Question: I want the map of India and the list with text for the regions to listen to each other so that when the mouse pointer is hovering above a region then the corresponding region name gets underlined, and similarly if I hover over the name of the region to the left then the corresponding area on the map should be highlighted with the pink color. Can you help me? I can add code to listen for the hover event, but I'm not sure how to programmatically highlight the regions?
I can listen for clicking on a region and clicking on a region name but how do I programatically highlight the corresponding region when selecting the text?

'''
<!DOCTYPE html>
<html>
<head>
<meta http-equiv="Content-Type" content="text/html; charset=UTF-8">
<meta charset="UTF-8">
<meta name="keywords"
content="Houses Apartments, Vacation homes, Offices, Land, Flatmates,Paying Guest, Other real estate, Cars, Motorcycles, Accessories parts, Trucks, Other vehicles, Home Garden, Clothing, For Kids (Toys Clothes), Jewelry Watches, Hobbies, Sports Bicycles, Movies, Books Magazines, Pets, Tickets, Art Collectibles, Music Instruments, Computers Accessories, TV, Audio, Video, Cameras, Cellphones gadgets, Video games consoles, Job offers, Resumes, Services, Classes, Professional,Office equipment, Other, ">
<meta name="description"
content="Find jobs, cars, houses, mobile phones and properties for sale in your region conveniently. Find the best deal among {{count}} free ads online!">
<title>Free classifieds in India - Koolbusiness.com</title>
<link href="/static/css/koolindex_in.css?0.238133053892" rel="stylesheet" type="text/css">
<script type="text/javascript" src="/static/js/jquery-1.10.2.min.js?0.238133053892"></script>
</head>
<body>
{% include "kooltopbar.html" %}
<script type='text/javascript' src='http://www.google.com/jsapi'></script>
<script type='text/javascript'>
function drawMap() {
var data = google.visualization.arrayToDataTable([
['Province'],
['Goa'],
['Gujarat'],
['Andhra Pradesh'],
['Arunachal Pradesh'],
['Assam'],
['Bihar'],
['Chhattisgarh'],
['Goa'],
['Gujarat'],
['Haryana'],
['Himachal Pradesh'],
['Jammu and Kashmir'],
['Jharkhand'],
['Karnataka'],
['Kerala'],
['Madhya Pradesh'],
['Maharashtra'],
['Manipur'],
['Meghalaya'],
['Mizoram'],
['Nagaland'],
['Orissa'],
['Punjab'],
['Rajasthan'],
['Sikkim'],
['Tamil Nadu'],
['Tripura'],
['Uttaranchal'],
['Uttar Pradesh'],
['West Bengal'],
['Delhi'],
['Lakshadweep'],
['Daman and Diu'],
['Dadra and Nagar Haveli'],
['Chandigarh'],
['Pondicherry'],
['Andaman and Nicobar Islands']
]);
var options = {
region:'IN',
backgroundColor: '#81d4fa',
datalessRegionColor: '#ffc801',
width:468,
height:278,
resolution: 'provinces',
};
var container = document.getElementById('mapcontainer');
var chart = new google.visualization.GeoChart(container);
function myClickHandler(){
var selection = chart.getSelection();
var message = '';
for (var i = 0; i < selection.length; i++) {
var item = selection[i];
// if (item.row != null && item.column != null) {
message += '{row:' + item.row + ',column:' + item.column + '}';
//} else
if (item.row != null) {
message += '{row:' + item.row + '}';
//} else if (item.column != null) {
// message += '{column:' + item.column + '}';
}
}
if (message == '') {
message = 'nothing';
}
//alert('You selected ' + message);
if (item.row==2) {
window.location = "/andhra_pradesh/";
}
if (item.row==3) {
window.location = "/arunachal_pradesh/";
}
if (item.row==4) {
window.location = "/assam/";
}
if (item.row==6) {
window.location = "/chhattisgarh/";
}
if (item.row==7) {
window.location = "/goa/";
}
if (item.row==8) {
window.location = "/gujarat/";
}
if (item.row==9) {
window.location = "/haryana/";
}
if (item.row==10) {
window.location = "/himachal_pradesh/";
}
if (item.row==11) {
window.location = "/jammu_kashmir/";
}
if (item.row==12) {
window.location = "/jharkhand/";
}
if (item.row==13) {
window.location = "/karnataka/";
}
if (item.row==14) {
window.location = "/kerala/";
}
if (item.row==15) {
window.location = "/madhya_pradesh/";
}
if (item.row==16) {
window.location = "/maharashtra/";
}
if (item.row==17) {
window.location = "/manipur/";
}
if (item.row==18) {
window.location = "/meghalaya/";
}
if (item.row==19) {
window.location = "/mizoram/";
}
if (item.row==20) {
window.location = "/nagaland/";
}
if (item.row==21) {
window.location = "/orissa/";
}
if (item.row==22) {
window.location = "/punjab/";
}
if (item.row==23) {
window.location = "/rajasthan/";
}
if (item.row==24) {
window.location = "/sikkim/";
}
if (item.row==25) {
window.location = "/tamil_nadu/";
}
if (item.row==25) {
window.location = "/tripura/";
}
if (item.row==28) {
window.location = "/uttar_pradesh/";
}
if (item.row==29) {
window.location = "/west_bengal/";
}
if (item.row==36) {
window.location = "/andaman_nicobar_islands/";
}
}
google.visualization.events.addListener(chart, 'select', myClickHandler);
chart.draw(data, options);
}
google.load('visualization', '1', {packages: ['geochart'], callback: drawMap});
</script>
<div id="wrapper">
<!--[if lt IE 7]>
<div class="alert-outer alert-error">
<a href="#" class="alert-closer" title="close this alert" onclick="removeIeNotification(this); return false;">x</a>
<div class="alert-inner">
<span><strong>You are using an outdated version of Internet Explorer.</strong> For a faster, safer browsing experience, upgrade today!</span>
</div>
</div>
![endif]-->
<header>
<h1 id="logo" class="sprite_index_in_in_en_logo spritetext">koolbusiness.com - The right choice for buying &amp;
selling in india</h1>
<script async src="//pagead2.googlesyndication.com/pagead/js/adsbygoogle.js"></script>
<!-- v2 -->
<ins class="adsbygoogle"
style="display:inline-block;width:728px;height:15px"
data-ad-client="ca-pub-7211665888260307"
data-ad-slot="<PHONE>"></ins>
<script>
(adsbygoogle = window.adsbygoogle || []).push({});
</script>
</header>
<![endif]-->
<div style="width: 100%; overflow: hidden;">
<div style="width: 768px; float: left;"> <script async src="//pagead2.googlesyndication.com/pagead/js/adsbygoogle.js"></script>
<!-- front leaderboard -->
<ins class="adsbygoogle"
style="display:inline-block;width:728px;height:90px"
data-ad-client="ca-pub-7211665888260307"
data-ad-slot="<PHONE>"></ins>
<script>
(adsbygoogle = window.adsbygoogle || []).push({});
</script> </div>
<div id="post3" style="margin-left: 735px;"> <a href="/ai" id="ad2">Post your ad for free</a> </div>
</div>
<div class="main">
<div class="column_left">
<div class="box">
<ul>
<li>KoolBusiness is easy, free, and kool.</li>
<li>Buy and sell <a href="/india/cars-for_sale">cars</a>, check our <a href="/india/real_estate">real
estate</a>
section, find <a href="/india/jobs">jobs</a>, and much more.
</li>
<li>Check our <strong><a href="/india">{{count}} ads online</a></strong> and find what you are looking for
in
your region or in all India.
</li>
</ul>
</div>
<div id="regions">
<div class="region_links_one">
<ul class="regions_one">
<li><a id="region_8" class="region" href="http://www.koolbusiness.com/andhra_pradesh/">Andhra
Pradesh</a></li>
<li><a id="region_9" class="region" href="http://www.koolbusiness.com/arunachal_pradesh/">Arunachal
Pradesh</a></li>
<li><a id="region_10" class="region"
href="http://www.koolbusiness.com/assam/">Assam</a>
</li>
<li><a id="region_11" class="region"
href="http://www.koolbusiness.com/bihar/">Bihar</a>
</li>
<li><a id="region_12" class="region"
href="http://www.koolbusiness.com/chhattisgarh/">Chhattisgarh</a></li>
<li><a id="region_13" class="region"
href="http://www.koolbusiness.com/goa/">Goa</a></li>
<li><a id="region_14" class="region" href="http://www.koolbusiness.com/gujarat/">Gujarat</a>
</li>
<li><a id="region_15" class="region" href="http://www.koolbusiness.com/haryana/">Haryana</a>
</li>
<li><a id="region_16" class="region" href="http://www.koolbusiness.com/himachal_pradesh/">Himachal
Pradesh</a></li>
<li><a id="region_17" class="region" href="http://www.koolbusiness.com/jammu_kashmir/">Jammu
&amp;
Kashmir</a></li>
<li><a id="region_18" class="region" href="http://www.koolbusiness.com/jharkhand/">Jharkhand</a>
</li>
<li><a id="region_19" class="region" href="http://www.koolbusiness.com/karnataka/">Karnataka</a>
</li>
<li><a id="region_20" class="region" href="http://www.koolbusiness.com/kerala/">Kerala</a>
</li>
<li><a id="region_21" class="region" href="http://www.koolbusiness.com/madhya_pradesh/">Madhya
Pradesh</a></li>
</ul>
<ul class="regions_two">
<li><a id="region_22" class="region"
href="http://www.koolbusiness.com/maharashtra/">Maharashtra</a></li>
<li><a id="region_23" class="region" href="http://www.koolbusiness.com/manipur/">Manipur</a>
</li>
<li><a id="region_24" class="region" href="http://www.koolbusiness.com/meghalaya/">Meghalaya</a>
</li>
<li><a id="region_25" class="region" href="http://www.koolbusiness.com/mizoram/">Mizoram</a>
</li>
<li><a id="region_26" class="region" href="http://www.koolbusiness.com/nagaland/">Nagaland</a>
</li>
<li><a id="region_27" class="region" href="http://www.koolbusiness.com/orissa/">Orissa</a>
</li>
<li><a id="region_28" class="region" href="http://www.koolbusiness.com/punjab/">Punjab</a>
</li>
<li><a id="region_29" class="region" href="http://www.koolbusiness.com/rajasthan/">Rajasthan</a>
</li>
<li><a id="region_30" class="region" href="http://www.koolbusiness.com/sikkim/">Sikkim</a>
</li>
<li><a id="region_31" class="region" href="http://www.koolbusiness.com/tamil_nadu/">Tamil
Nadu</a></li>
<li><a id="region_32" class="region" href="http://www.koolbusiness.com/tripura/">Tripura</a>
</li>
<li><a id="region_34" class="region"
href="http://www.koolbusiness.com/uttaranchal/">Uttaranchal</a></li>
<li><a id="region_33" class="region" href="http://www.koolbusiness.com/uttar_pradesh/">Uttar
Pradesh</a></li>
<li><a id="region_35" class="region" href="http://www.koolbusiness.com/west_bengal/">West
Bengal</a></li>
</ul>
</div>
<div class="region_links_two">
<!-- ads here -->
<h2>Union territories</h2>
<ul class="regions_one">
<li><a class="region" href="http://www.koolbusiness.com/delhi/">Delhi</a></li>
<li><a class="region" href="http://www.koolbusiness.com/lakshadweep/">Lakshadweep</a></li>
<li><a class="region" href="http://www.koolbusiness.com/daman_diu/">Daman &amp; Diu</a>
</li>
<li><a class="region" href="http://www.koolbusiness.com/dadra_nagar_haveli/">Dadra &amp; Nagar
Haveli</a>
</li>
</ul>
<ul class="regions_two">
<li><a class="region" href="http://www.koolbusiness.com/chandigarh/">Chandigarh</a></li>
<li><a class="region" href="http://www.koolbusiness.com/pondicherry/">Pondicherry</a></li>
<li><a class="region" href="http://www.koolbusiness.com/andaman_nicobar_islands/">Andaman &amp;
Nicobar
Islands</a></li>
</ul>
</div>
</div>
</div>
<div id="my_wrapper">
<div id="mapcontainer"></div>
<div id="gads" style="clear:both">
<script async src="//pagead2.googlesyndication.com/pagead/js/adsbygoogle.js"></script>
<!-- frontpagebelowmap -->
<ins class="adsbygoogle"
style="display:inline-block;width:300px;height:250px"
data-ad-client="ca-pub-7211665888260307"
data-ad-slot="<PHONE>"></ins>
<script>
(adsbygoogle = window.adsbygoogle || []).push({});
</script>
</div>
</div>
<footer class="nohistory columns">
<p class="first">A good deal is just around the corner!</p>
<p>KoolBusiness is the right choice for safe buying and selling in India: a free classifieds website where you
can buy and sell almost everything.</p>
<p><a href="/ai">Post an ad for free</a> or browse through our categories. You will find thousands of free
classifieds for cars, houses, mobile phones and gadgets, computers, pets and dozens of items and services in
your state or union territory.</p>
<p>
<strong>KoolBusiness does not charge any fee and does not require registration.</strong> Every
ad is checked so we can give you the highest quality possible for the ads on our site. That's why
KoolBusiness is the most convenient, easiest to use and most complete free ads site in India.</p>
<div id="world_sites">
</div>
</footer>
</div>
</body>
</html>
'''
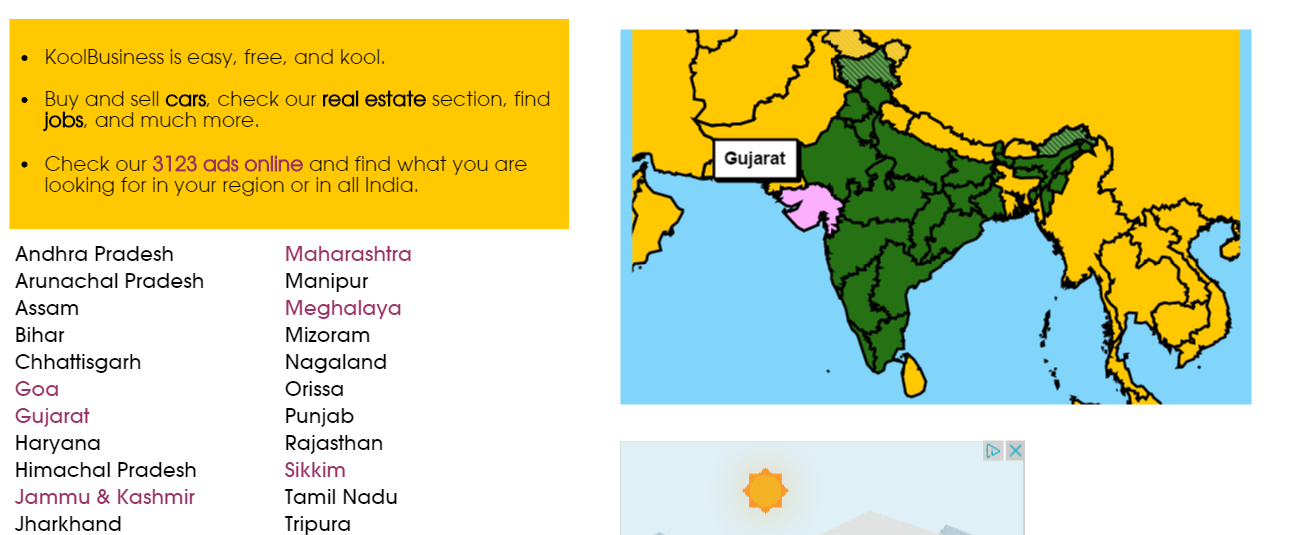
Answer: I have build something similar using kinetic JS & JSON data. Approach is pretty simple, you have to get your India Map traced in SVG by designer in Adobe Illustrator, once that is done you need to parse that SVG through Kinetics JS which render Canvas elements.
I have also created a simple parser in PHP which reads SVG data and converts it into javascript object.
<URL>
'''
var TerritoryPathData = {
U05A001: {
path: 'M178.619,101.544c-0.39-0.55-1.205-0.61-1.555-1.3 c-0.33-0.651,0.001-1.798-0.173-2.519c-0.596-2.448-2.815-4.989-4.059-6.996c-0.784-1.264-0.606-2.619-1.729-3.664 c-1.431-1.333-4.058-1.276-3.687-3.819c0.192-1.328,1.622-2.811,2.375-3.813c1.005-1.339,0.985-2.45,1.694-3.712 c0.101-0.18,0.139-0.695,0.222-0.938c1.298-0.076,3.113,0.382,3.88-0.752c0.577-0.851,0.165-3.419,0.111-4.466 c-2.078,0.217-6.329-3.901-7.261-5.625c-0.395-0.731-0.137-1.464-0.435-2.128c-0.635-1.415-0.585-0.781-1.845-1.201 c-1.692-0.564-2.109-1.096-3.374-2.463c-2.49-2.692-5.928-3.239-8.94-5.171c-1.626-1.044-4.494-6.443-2.453-8.172 c0.445-0.376,1.56-0.033,2.128-0.178c0.914-0.234,1.244-0.407,1.979-0.961c1.577-1.189,1.5-1.851,1.497-3.867 c-0.001-1.643,0.035-3.193,0.193-4.832c0.226-2.326,1.55-1.68,2.472-3.514c0.265-0.525,0.072-1.515,0.232-2.082 c0.208-0.738,0.675-1.197,0.975-1.92c0.512-1.234,0.867-2.911,1.191-4.215c0.466-1.868,0.616-2.173,2.043-3.519 c1.273-1.2,1.608-2.639,2.548-3.862c0.082-0.107,0.164-0.572,0.228-0.738c4.289-0.738,9.563,0.701,13.676-0.614 c2.455-0.785,2.125-2.803,2.125-5.214c0-0.891-0.314-2.458-0.013-3.283c0.333-0.916,1.474-1.778,1.977-2.67 c1.862-0.29,3.561,0.323,4.605,1.903c0.813,1.231,0.707,2.62,1.541,3.862c2.178,3.247,6.219,2.019,9.665,2.505
'''
Take a look at my work, <URL>
I have followed this basic tutorial <URL> and hacked the things according to my project requirements.